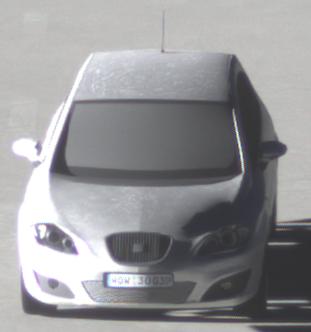
Make: SEAT
Model: Leon 1.4
Detailed model: Leon (1P)
Model produced from: 2009/04
Model produced until: 2010/08
Doors: 5
Color: white
Road condition: dry road
Daytime: sunrise or sunset
Contrast: high contrast